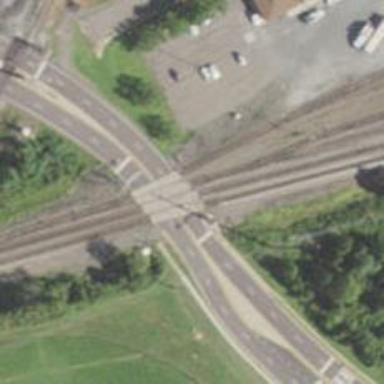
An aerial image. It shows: Crossing for the railway.